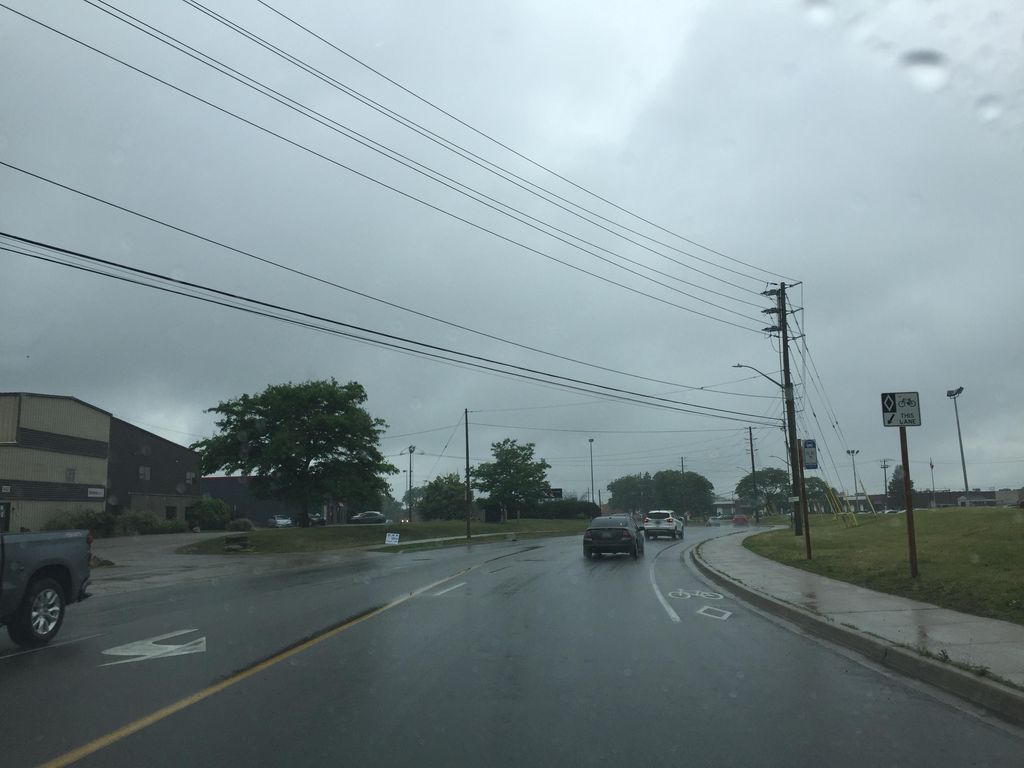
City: kitchener-waterloo